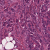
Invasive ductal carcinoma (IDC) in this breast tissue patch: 1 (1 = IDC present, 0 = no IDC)